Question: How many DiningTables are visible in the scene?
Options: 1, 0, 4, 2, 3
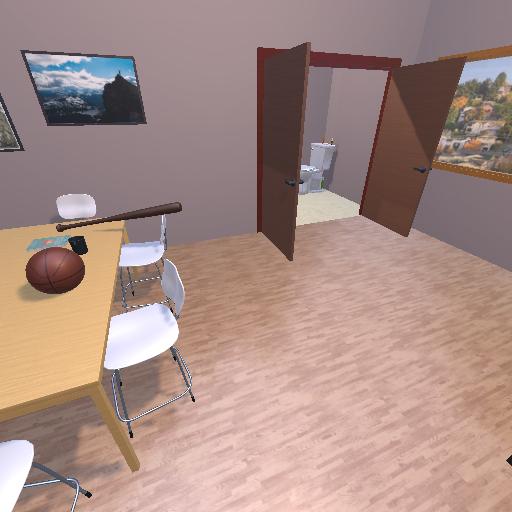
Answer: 1